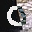
Label: 0